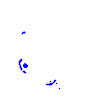
Particle: kaon